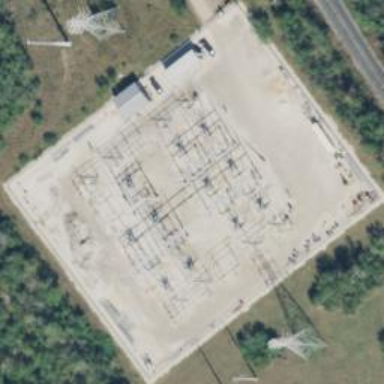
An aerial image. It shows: Outdoor power substation enclosed by fence. The substation operates at the transmission level.